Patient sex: F
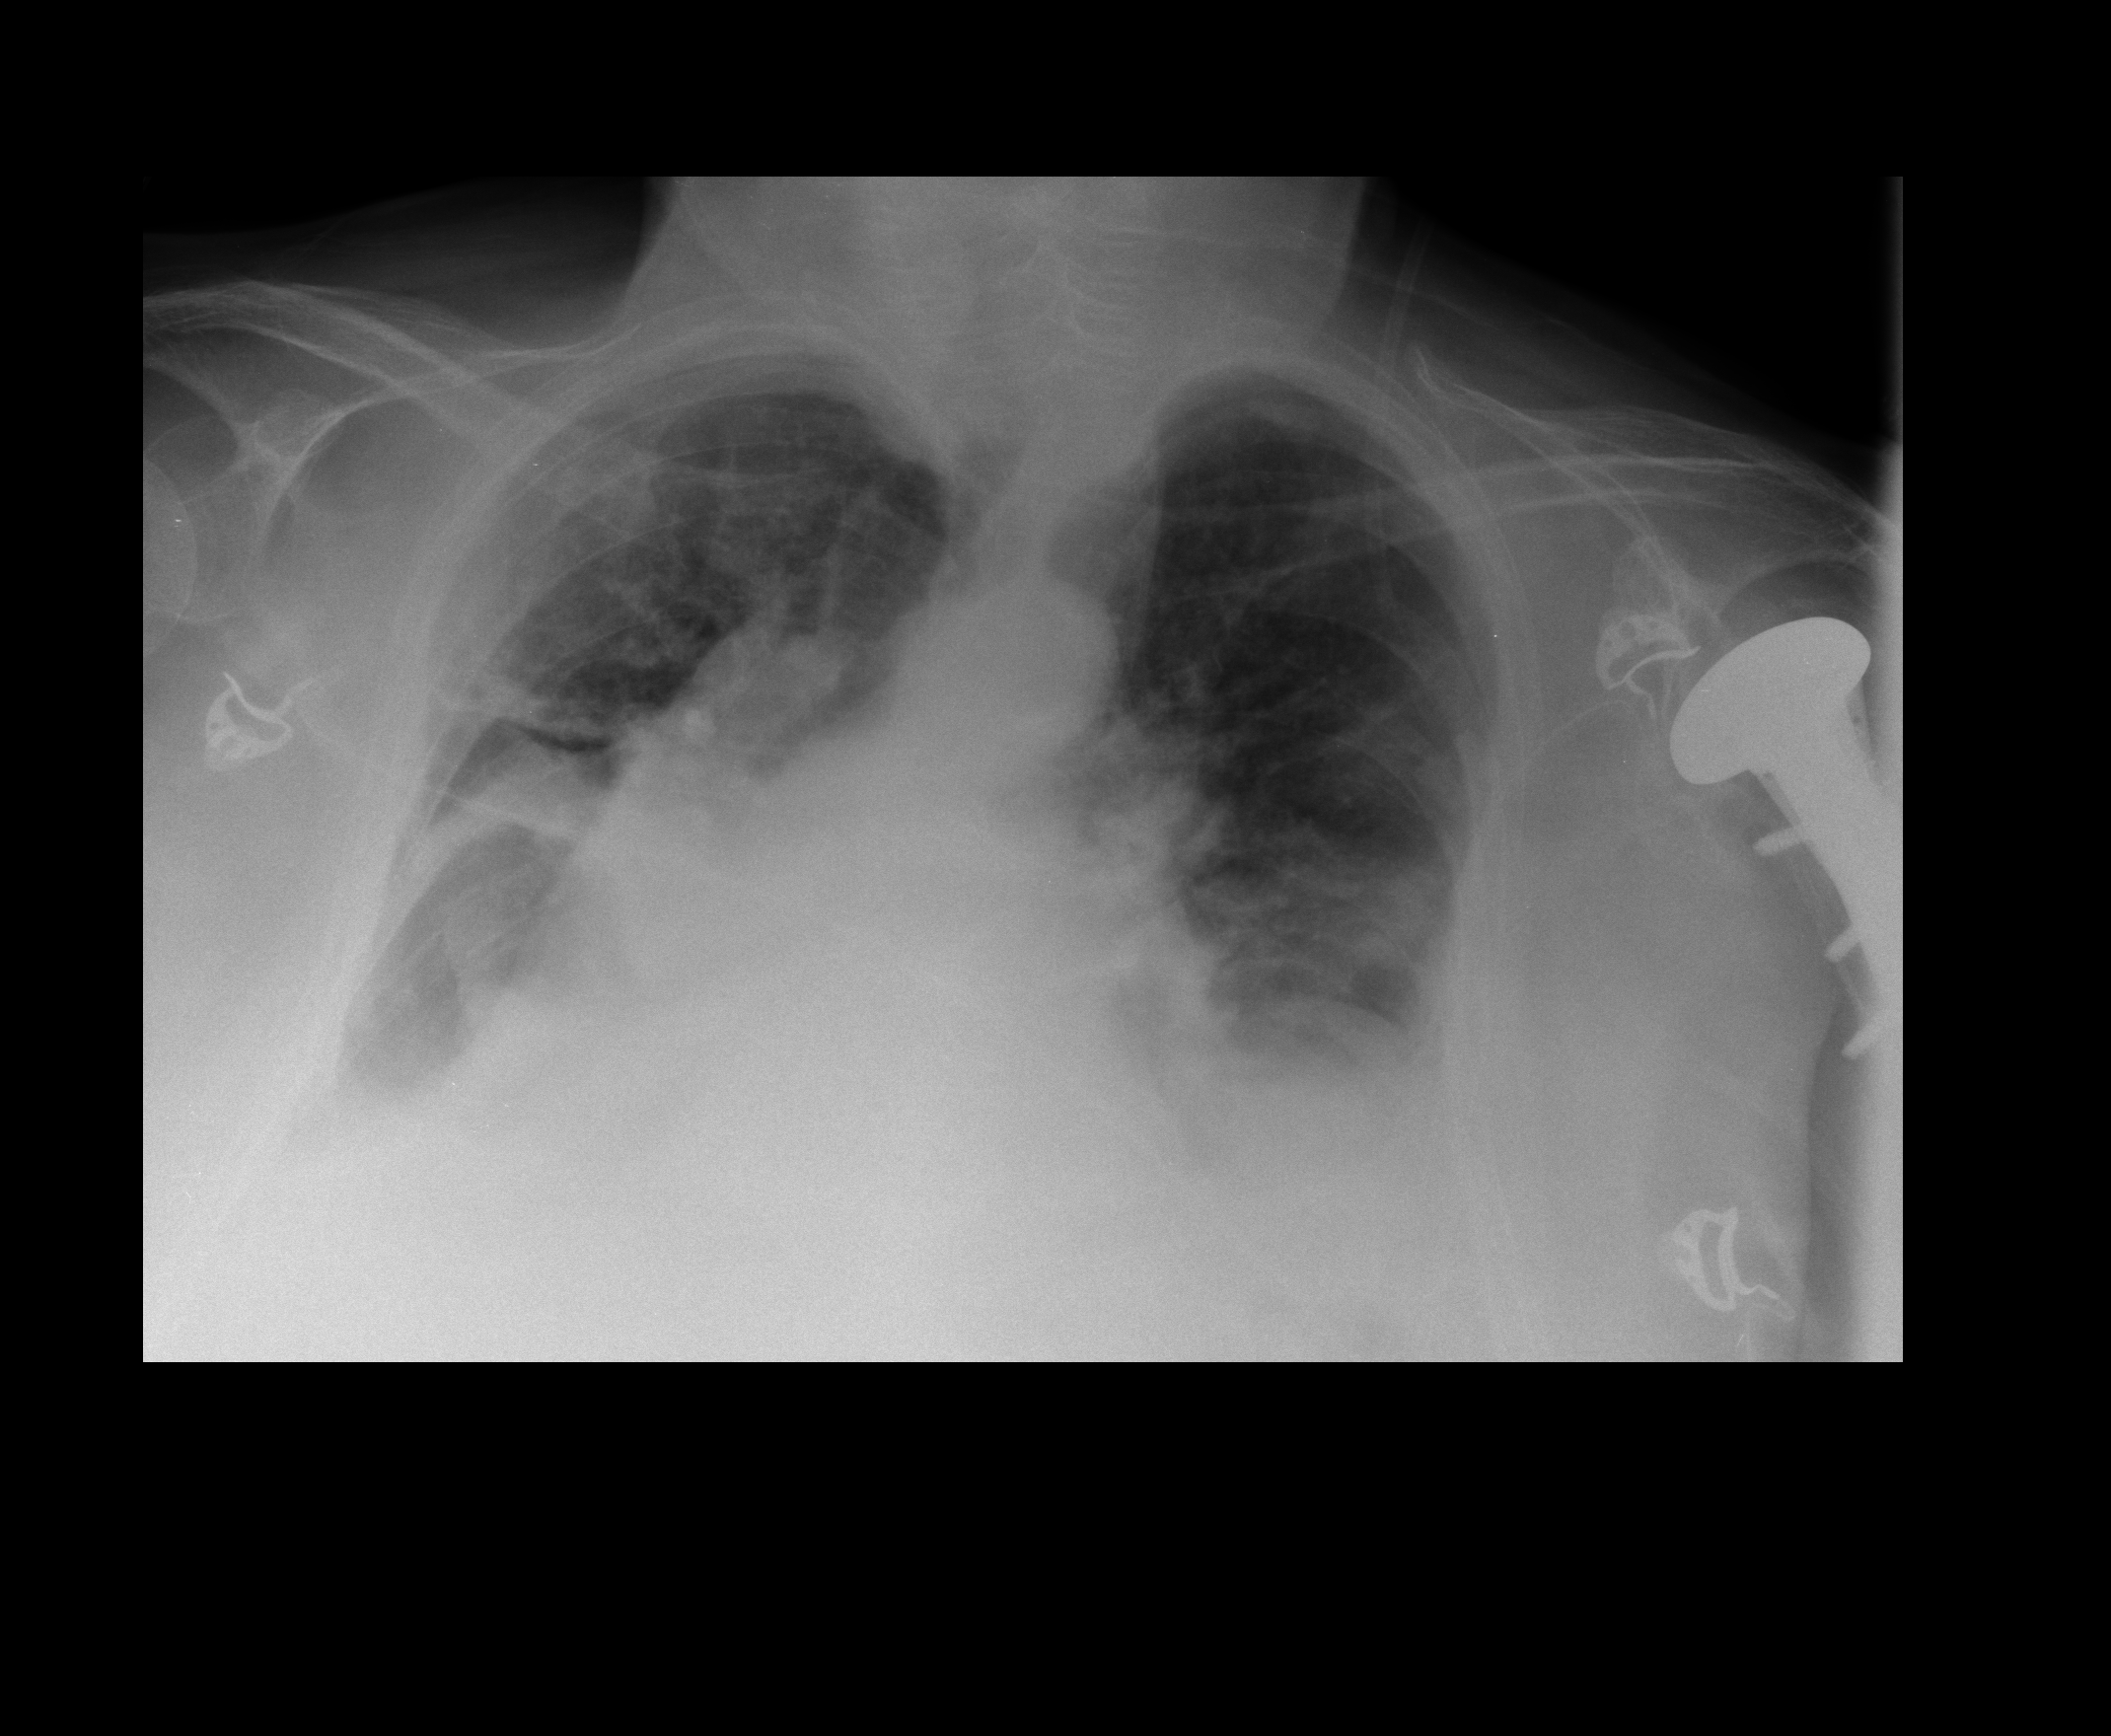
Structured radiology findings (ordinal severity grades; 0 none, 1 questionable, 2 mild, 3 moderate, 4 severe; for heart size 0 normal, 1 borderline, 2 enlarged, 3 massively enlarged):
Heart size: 2
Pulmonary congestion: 1
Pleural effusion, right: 2
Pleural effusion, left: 2
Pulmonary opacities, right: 1
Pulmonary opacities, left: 1
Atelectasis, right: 3
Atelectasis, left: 2